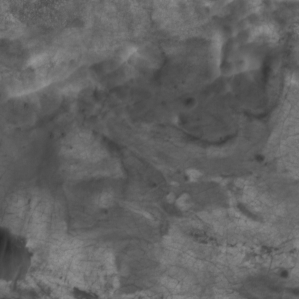
Label: non_frost